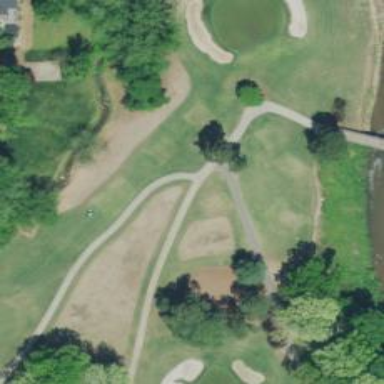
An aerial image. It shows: Path for golf carts.